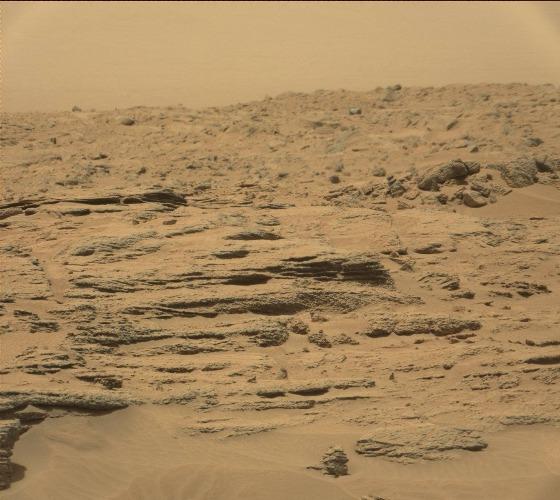
Terrain classes present: Bedrock, Gravel / Sand / Soil, Rock, Sky / Distant Mountains